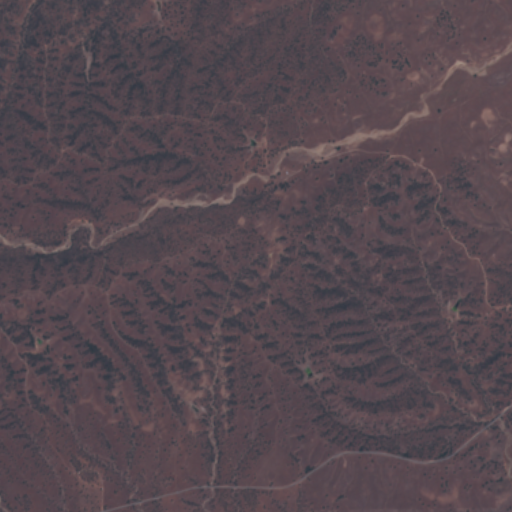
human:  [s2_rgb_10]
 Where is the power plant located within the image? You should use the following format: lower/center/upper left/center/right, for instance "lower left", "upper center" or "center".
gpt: There is no power plant in the image.